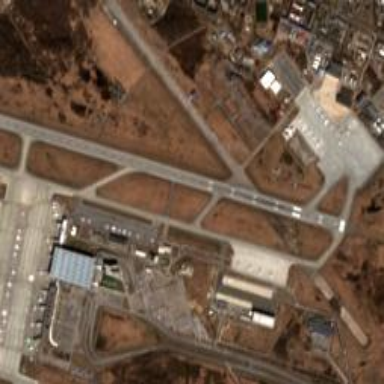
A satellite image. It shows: Runway at airport.